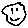
Label: smiley face